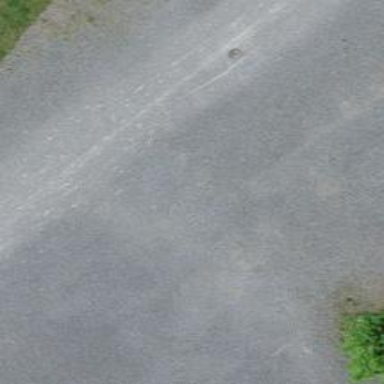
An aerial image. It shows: Footway with surface of fine gravel.